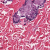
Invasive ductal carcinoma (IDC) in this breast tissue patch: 0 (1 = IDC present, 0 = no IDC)